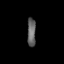
Tissue: prostate
Cell type: T cells
Senescence score: 0.3341
Nuclear area (px): 234
Mean DAPI intensity: 99.543